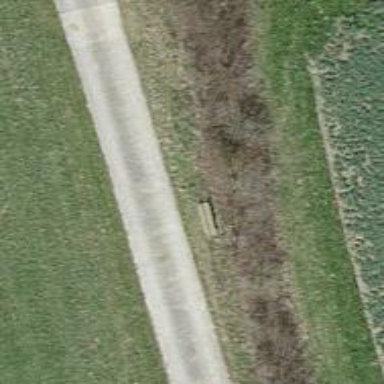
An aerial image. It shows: Bench for seating.